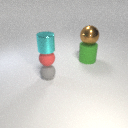
small gray rubber sphere in front of large green rubber cylinder